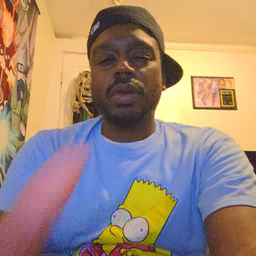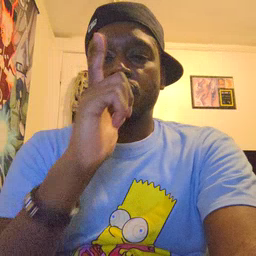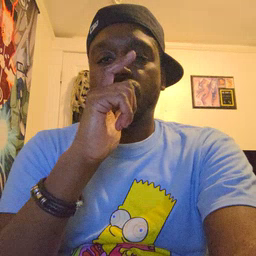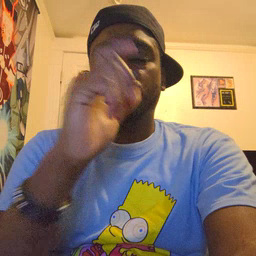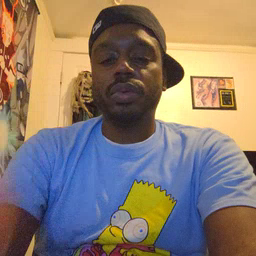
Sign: who